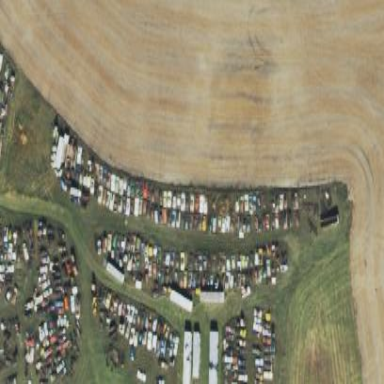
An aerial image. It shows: Industrial area designated for auto wrecking.